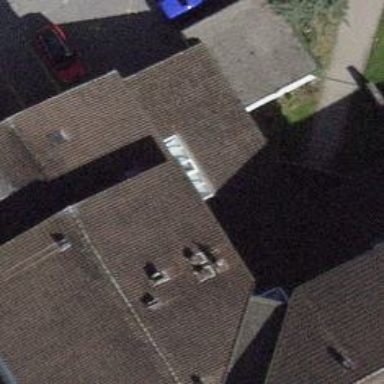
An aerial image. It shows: Nursing home.